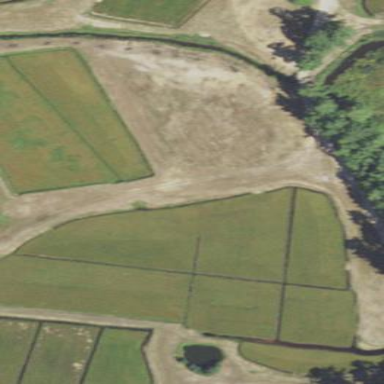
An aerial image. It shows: Farmland next to wetland area.